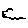
Label: cloud